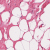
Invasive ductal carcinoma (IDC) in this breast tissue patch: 0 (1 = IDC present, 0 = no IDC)